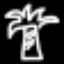
Label: palm tree